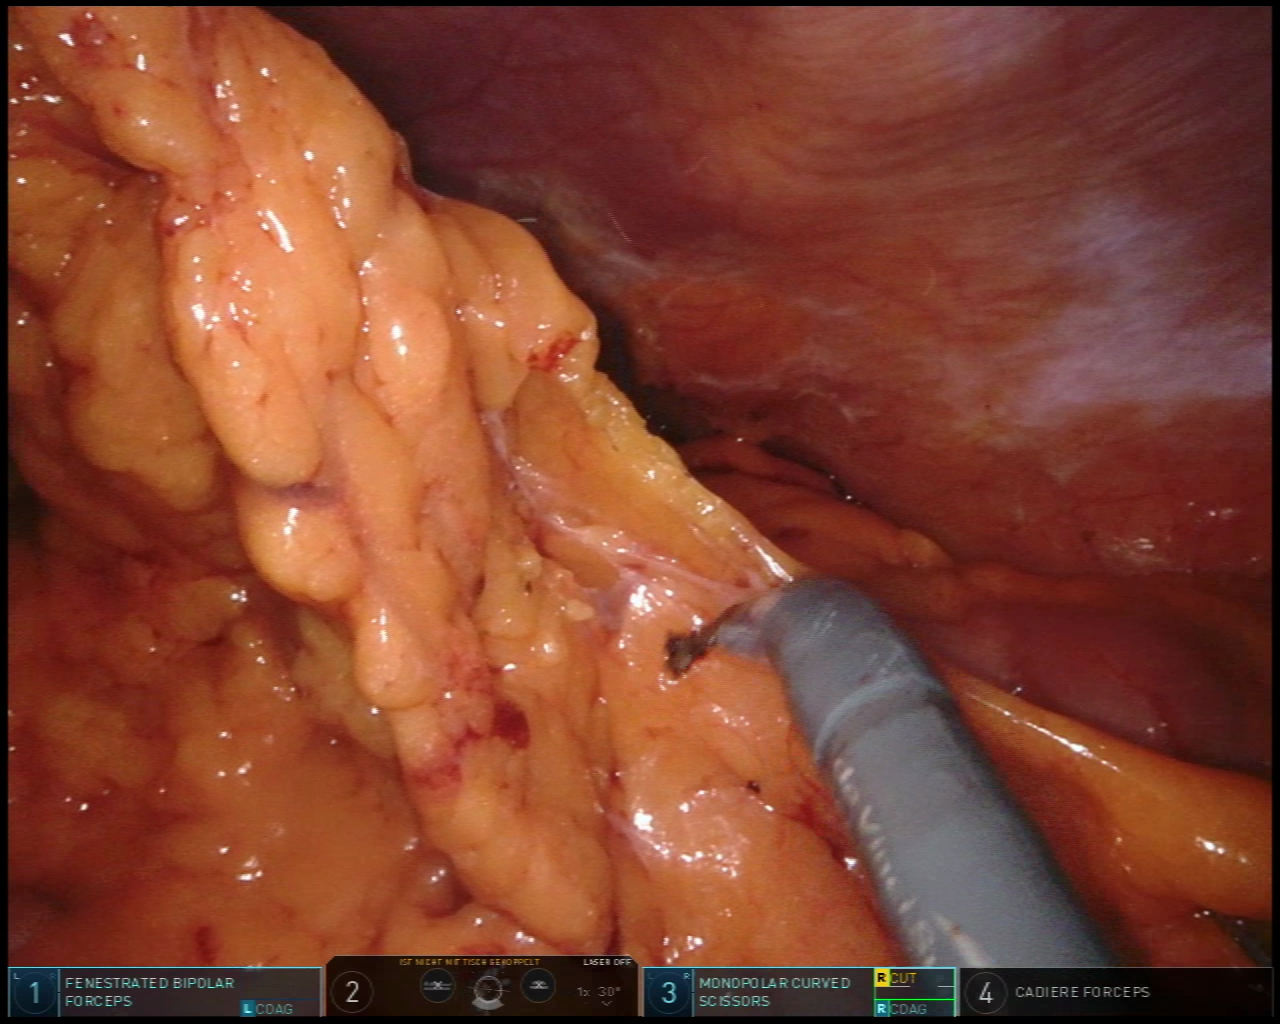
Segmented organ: abdominal_wall
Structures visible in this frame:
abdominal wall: yes
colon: yes
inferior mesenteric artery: no
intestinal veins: no
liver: no
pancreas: no
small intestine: no
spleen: no
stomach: no
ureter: no
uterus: no
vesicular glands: no